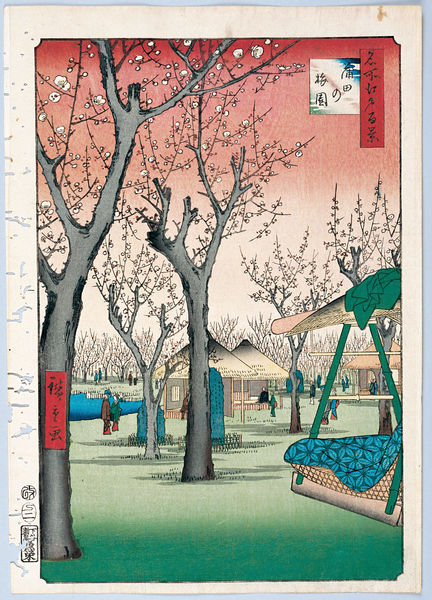
Titel: 100 berühmte Ansichten von Edo
Künstler: Utagawa Hiroshige
Schlagwörter: baum, bäume, grün, landschaft, menschen, see, äste, blume, grau, blüte, dach, gras, haus, rasen, rosen, rot, wiese, leute, ast, häuser, hütte, decke, personen, rosa, wald, genre, garten, holzschnitt, japan, kahl, winter, bett, schaukel, japanisch, frühling, comic, chinesisch, china, leben, kirsche, zelt, kirschblüte, manga, 1745